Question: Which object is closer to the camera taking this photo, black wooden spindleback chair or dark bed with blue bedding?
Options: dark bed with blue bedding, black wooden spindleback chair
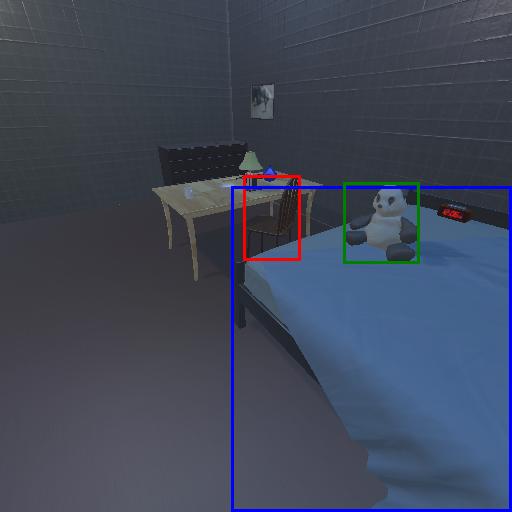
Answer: dark bed with blue bedding